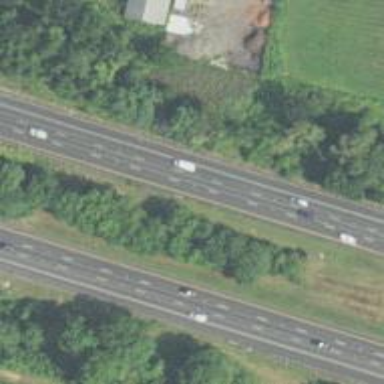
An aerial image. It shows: Asphalt motorway.